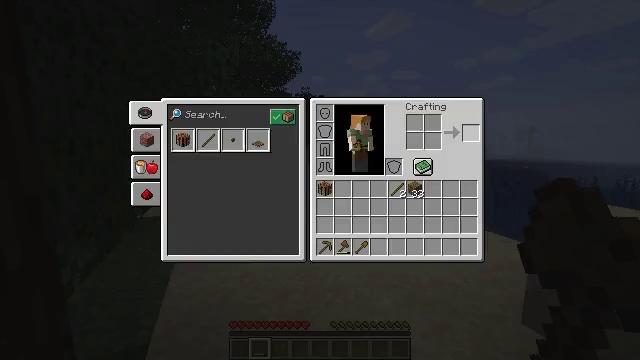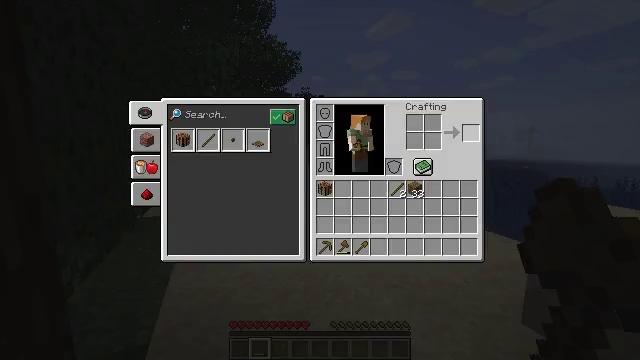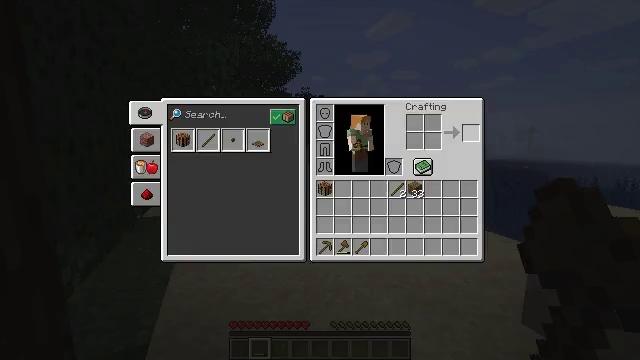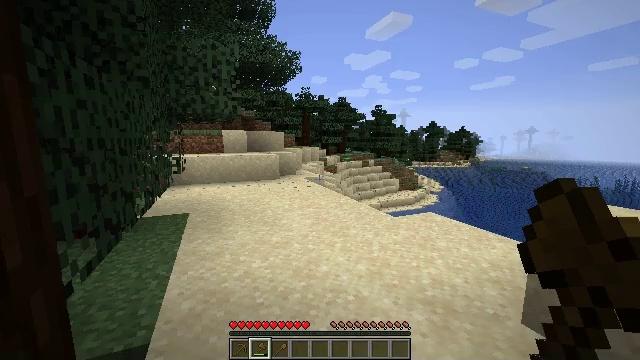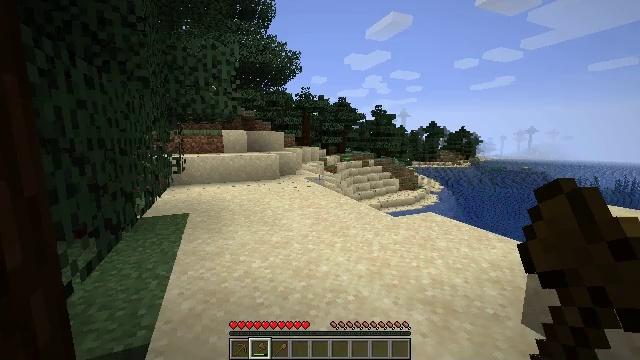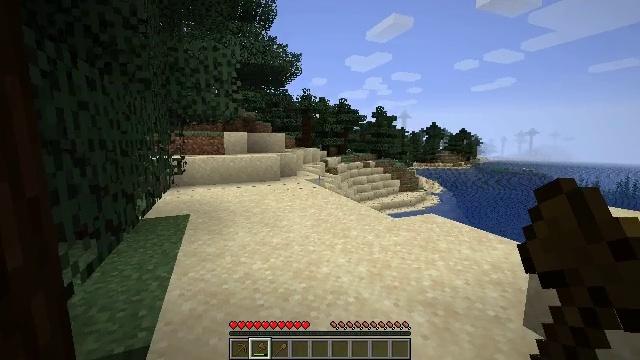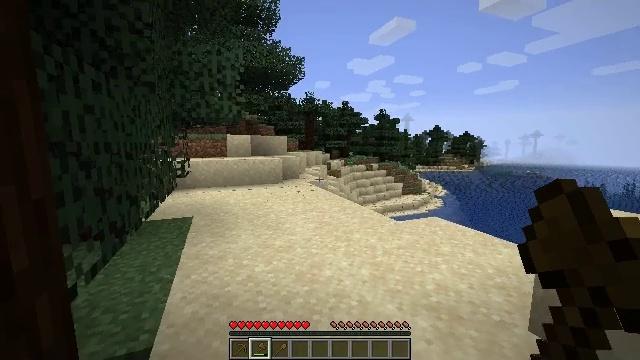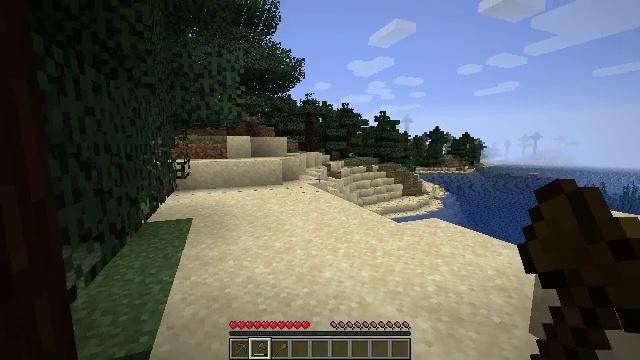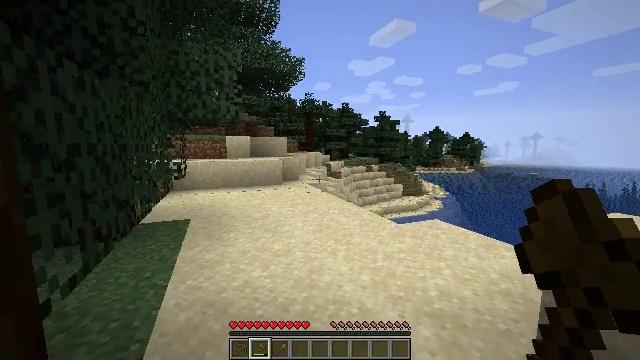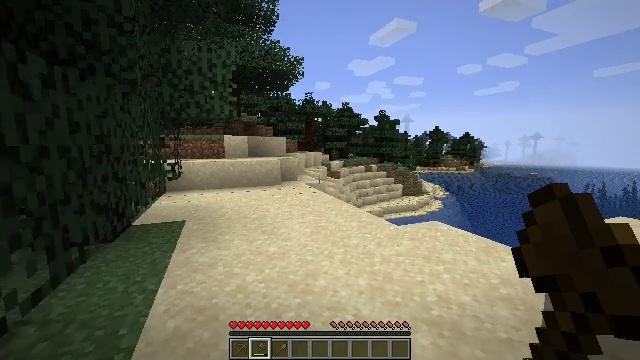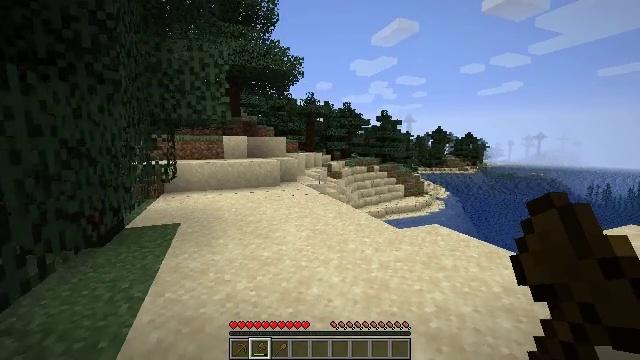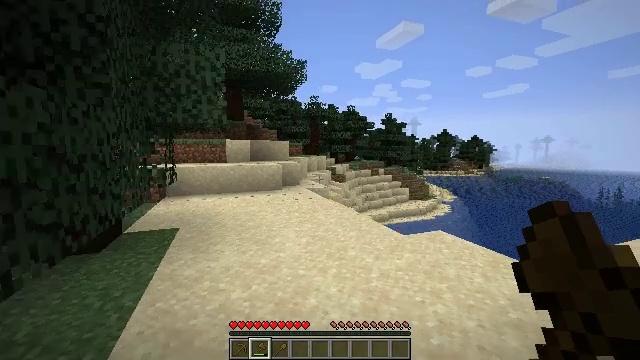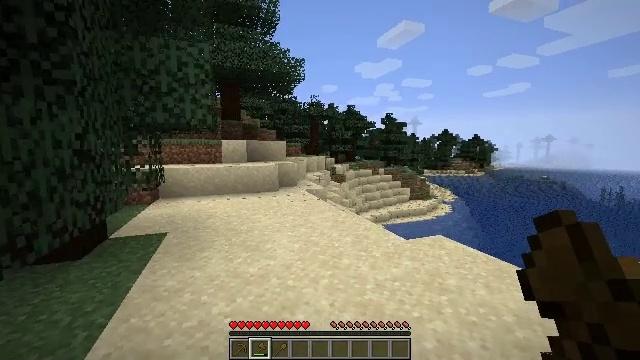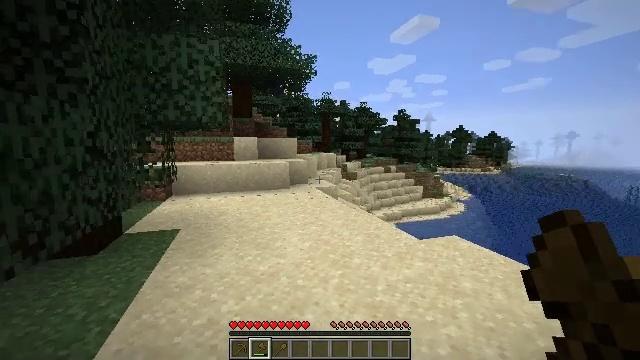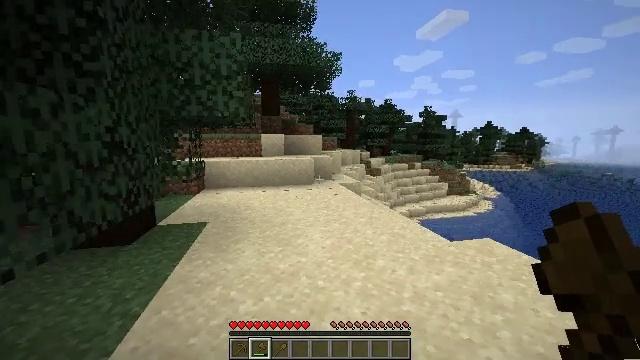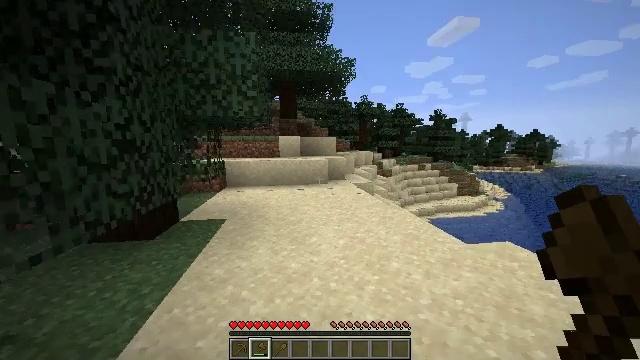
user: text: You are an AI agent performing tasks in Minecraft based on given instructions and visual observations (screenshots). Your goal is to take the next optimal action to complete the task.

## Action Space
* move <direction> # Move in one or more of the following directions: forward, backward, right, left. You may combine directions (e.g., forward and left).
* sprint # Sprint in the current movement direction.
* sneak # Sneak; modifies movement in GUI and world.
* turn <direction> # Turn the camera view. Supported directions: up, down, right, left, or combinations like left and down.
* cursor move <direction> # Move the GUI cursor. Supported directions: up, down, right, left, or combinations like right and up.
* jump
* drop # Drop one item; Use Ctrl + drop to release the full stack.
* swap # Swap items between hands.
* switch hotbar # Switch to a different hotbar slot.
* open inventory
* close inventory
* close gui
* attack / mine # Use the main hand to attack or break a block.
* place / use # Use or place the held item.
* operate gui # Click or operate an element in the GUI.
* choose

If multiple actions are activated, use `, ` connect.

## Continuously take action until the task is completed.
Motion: motion action
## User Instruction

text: Harvest mossy cobblestone for building.
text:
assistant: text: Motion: open gui
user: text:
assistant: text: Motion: no_op
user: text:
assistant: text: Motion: no_op
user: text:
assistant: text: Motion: close gui
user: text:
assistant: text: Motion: no_op
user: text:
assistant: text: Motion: no_op
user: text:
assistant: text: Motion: no_op
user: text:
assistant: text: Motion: move forward
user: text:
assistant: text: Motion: move forward and move right
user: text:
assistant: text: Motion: move forward and move right
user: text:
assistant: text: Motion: move forward and move right, turn left
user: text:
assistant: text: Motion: move forward
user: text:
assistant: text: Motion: move forward, sprint, turn left
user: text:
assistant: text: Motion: move forward, sprint, turn left and down
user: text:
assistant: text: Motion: move forward, sprint, turn left
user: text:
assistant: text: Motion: move forward, sprint, turn left
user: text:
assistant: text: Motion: move forward, sprint
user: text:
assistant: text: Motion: move forward, sprint
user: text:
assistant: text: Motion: move forward, sprint, turn left, jump
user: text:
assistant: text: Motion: move forward, sprint, turn left, jump
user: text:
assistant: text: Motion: move forward, sprint, jump
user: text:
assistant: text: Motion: move forward, sprint, jump
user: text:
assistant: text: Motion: move forward, sprint
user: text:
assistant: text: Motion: move forward, sprint
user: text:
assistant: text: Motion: move forward, sprint
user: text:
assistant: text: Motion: move forward, sprint
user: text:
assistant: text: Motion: move forward, sprint
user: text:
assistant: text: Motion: move forward, sprint
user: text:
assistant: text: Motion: move forward, sprint, turn right
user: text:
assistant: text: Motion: move forward, sprint, turn right and down